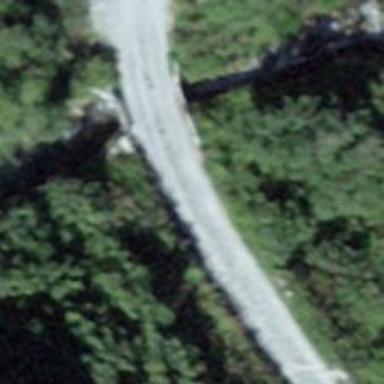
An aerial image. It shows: Track road on bridge.